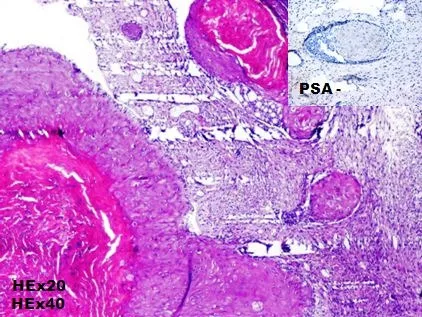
Bladder squamous cell carcinoma: massive of atypical squamous cells (PSA-) centered by keratin pearls.
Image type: pathology (h&e)